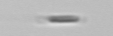
Label: Bacillariophyceae